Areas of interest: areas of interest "Cooperation Brings Profit Industrial Park"
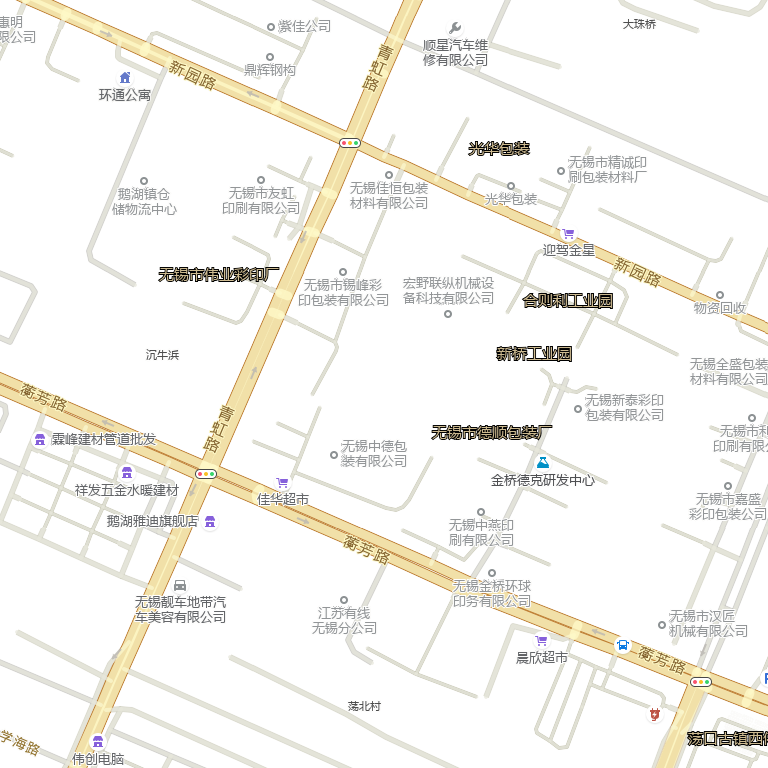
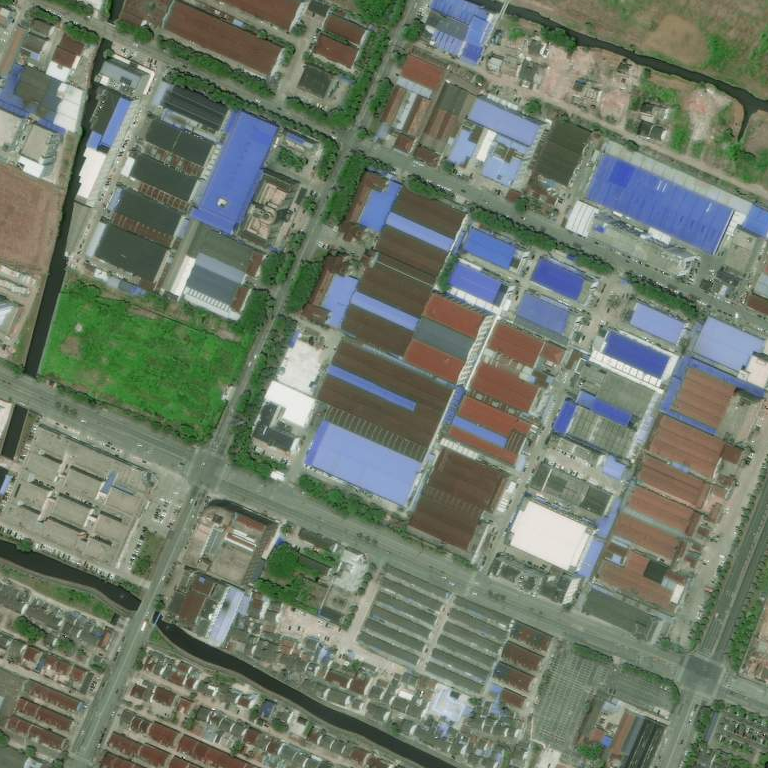